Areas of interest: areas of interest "Scenic Spot"
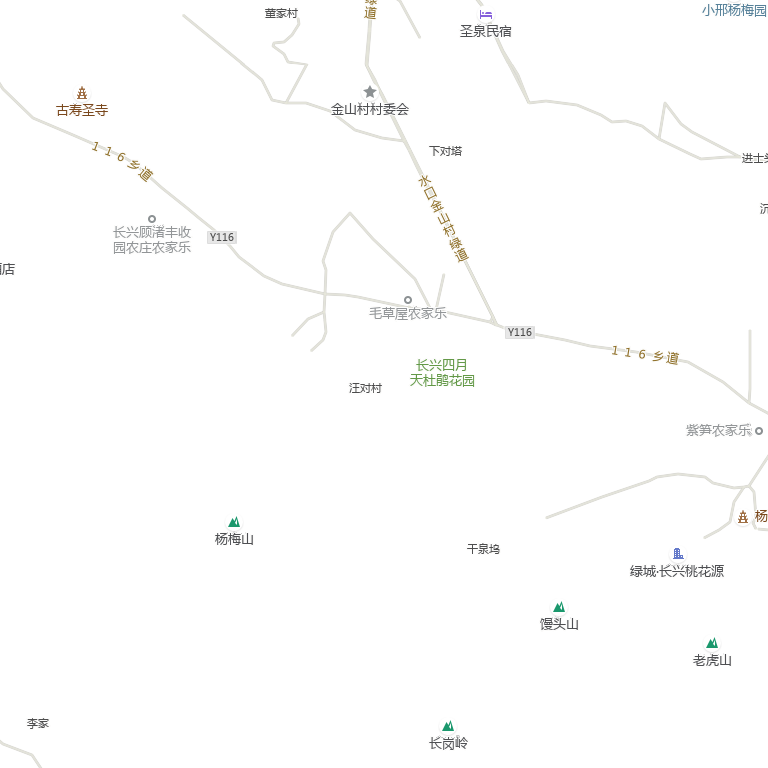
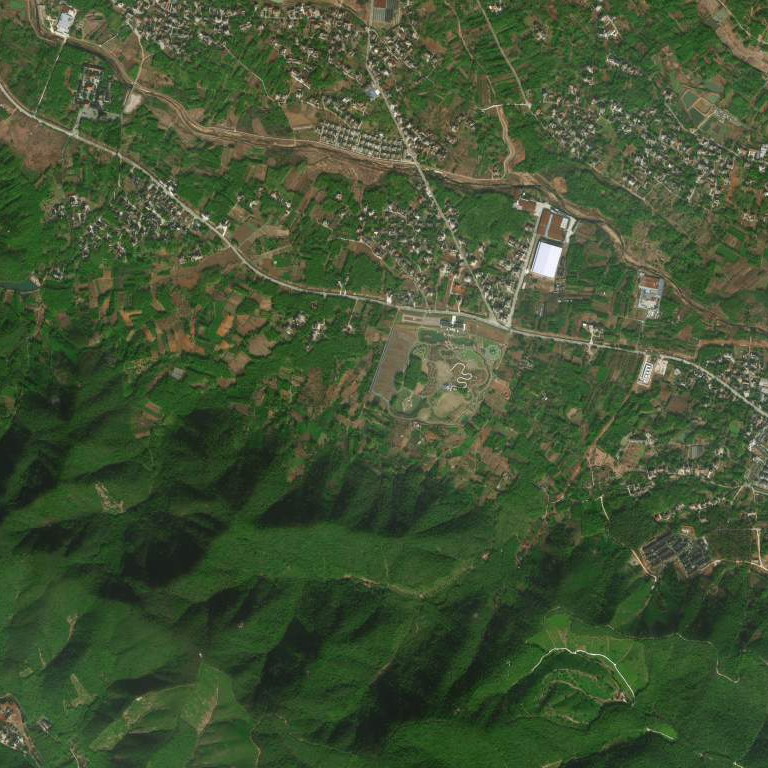